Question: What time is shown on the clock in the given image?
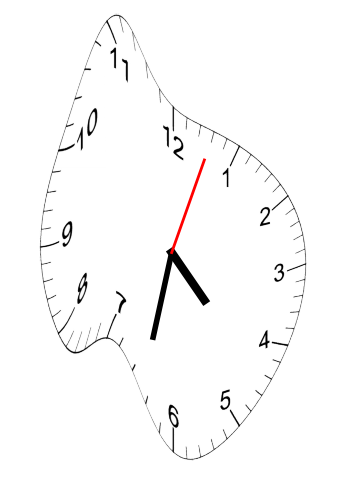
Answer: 04:32:03